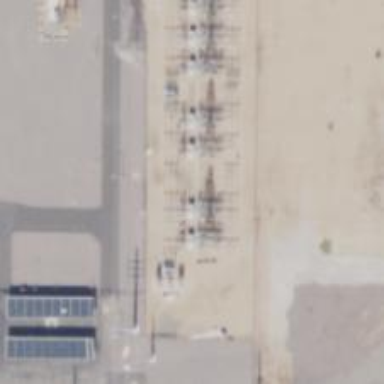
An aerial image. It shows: Switch used for power control.